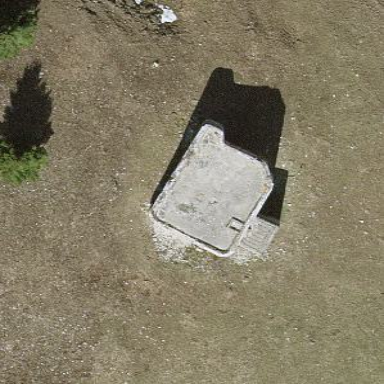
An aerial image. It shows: Military bunker.